Question: I run the application in the emulator it works successfully and the icon of the application is show in the emulator menu but when i try to run again that app from the emulator menu it can't allow me to run from that and display the Toast "Application is Not installed in your phone".
In the Image the red rounded is my application icon.

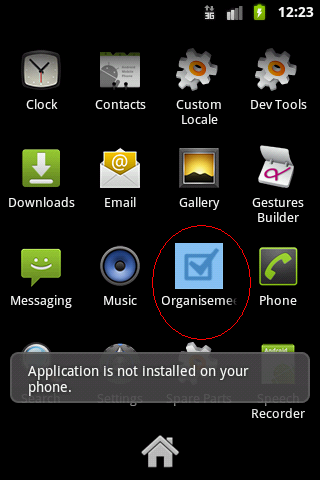
Answer: This can happen if you have your 'MainActivity' declared twice in your AndroidManifest.xml,
first as a launhcer
'''
<activity android:name=".MyActivity" android:label="@string/app_name">
<intent-filter>
<action android:name="android.intent.action.MAIN" />
<category android:name="android.intent.category.LAUNCHER" />
</intent-filter>
</activity>
'''
and then just declared like:
'''
<activity android:name=".MyActivity" />
'''
So check for this and declaration.